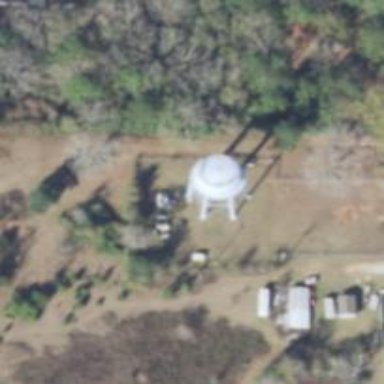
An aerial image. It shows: Water tower that is man-made.